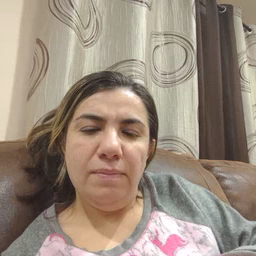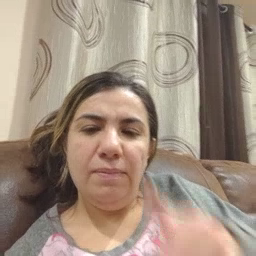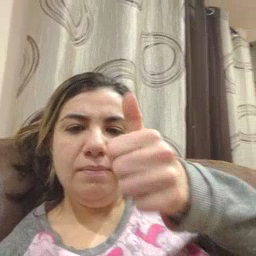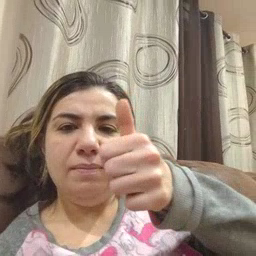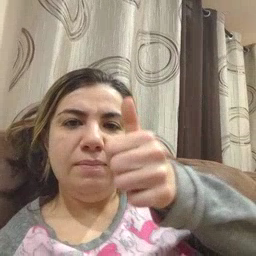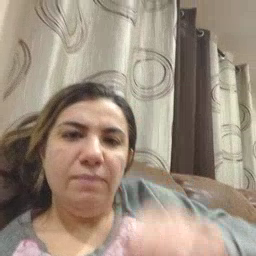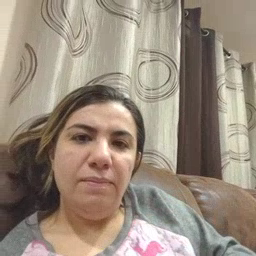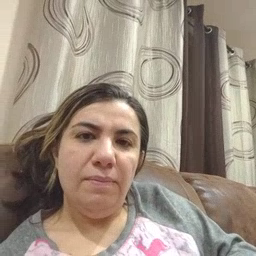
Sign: yourself